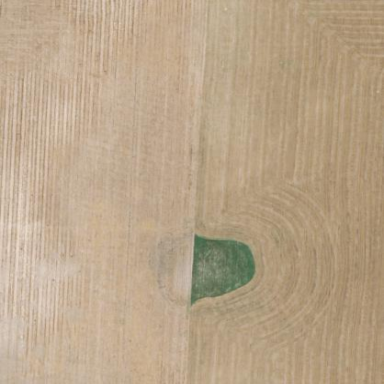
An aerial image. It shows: Farmland with wheat crops.